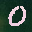
Label: 0